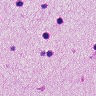
Metastatic tissue present: no